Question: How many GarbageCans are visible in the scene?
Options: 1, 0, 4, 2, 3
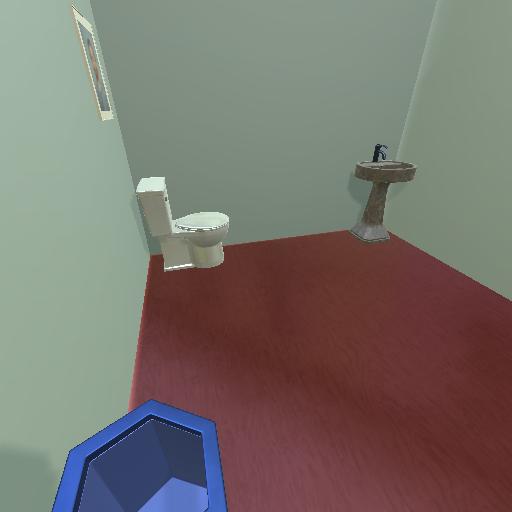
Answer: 1